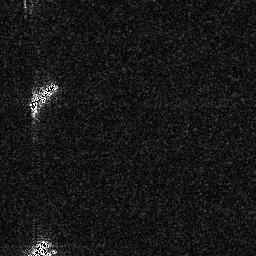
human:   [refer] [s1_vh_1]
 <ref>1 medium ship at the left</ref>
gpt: <box>[[10, 31, 22, 44, 0]]</box>